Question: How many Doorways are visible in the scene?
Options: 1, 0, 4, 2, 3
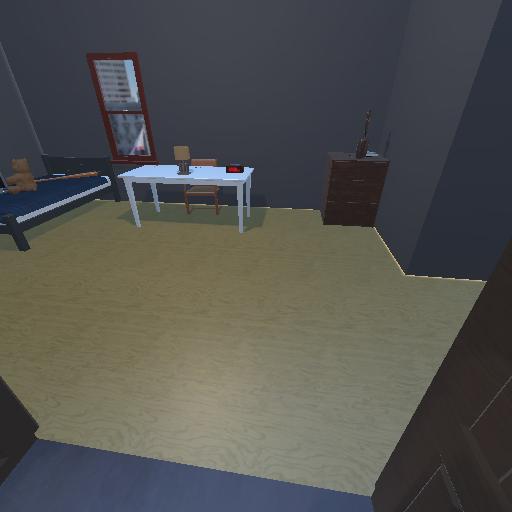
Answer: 1